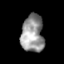
Tissue: skin
Cell type: Epithelial cells
Senescence score: 0.2724
Nuclear area (px): 829
Mean DAPI intensity: 150.204